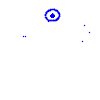
Particle: kaon